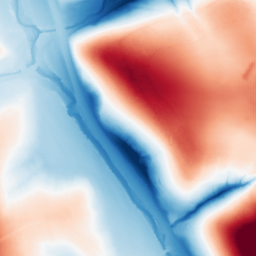
Category: classical
Decomposition family: gaussian_anisotropic
Decomposition parameters: sigma_x: 50
sigma_y: 50
Upsampling method: fft_zeropad
Upsampling parameters: scale: 8
Upsampling scale: 8